Interaction volume radius: 10 \u00c5
Interaction volume height: 25 \u00c5
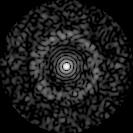
Disorder parameter: 0.8207